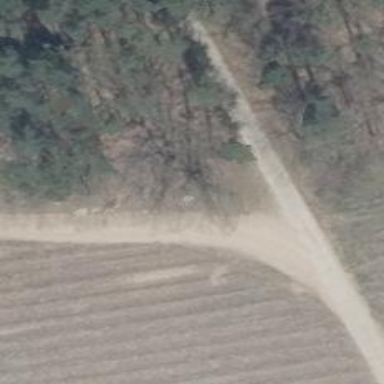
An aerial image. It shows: Service road with dirt surface of grade3 tracktype.